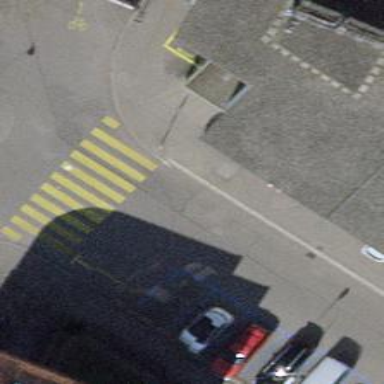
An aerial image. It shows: Kerb barrier.